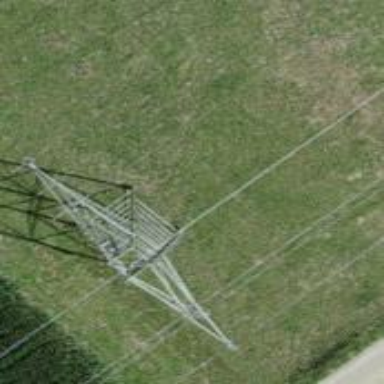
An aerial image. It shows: Lattice structure tower used for power transmission.